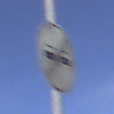
Verkehrszeichen: EndeUeberholverbot
Umgebung: Outdoor, Nature
Tageszeit: Midday
Wetter: Clear
Licht: Natural
Jahreszeit: NotSpecified
Kontrast: HighContrast